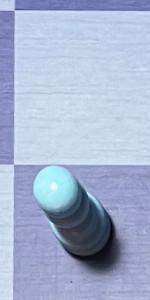
Label: Pawn_White